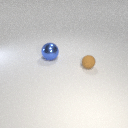
small brown rubber sphere in front of large blue metal sphere